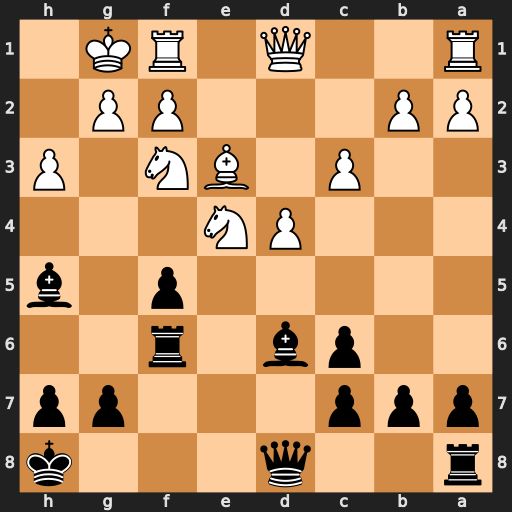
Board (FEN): r2q3k/ppp3pp/2pb1r2/5p1b/3PN3/2P1BN1P/PP3PP1/R2Q1RK1
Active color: b
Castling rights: -
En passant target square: -
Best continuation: fxe4 Ne5 Bxd1